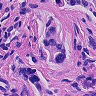
Metastatic tissue present: yes